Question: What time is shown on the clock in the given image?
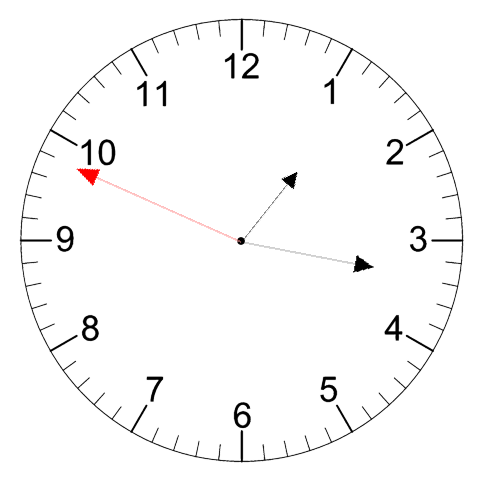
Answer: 01:16:49